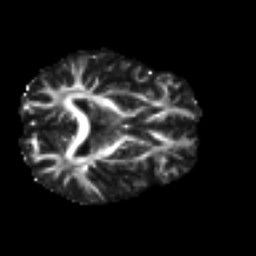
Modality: FA
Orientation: axial
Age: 47
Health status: ill
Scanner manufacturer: philips
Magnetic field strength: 3 T
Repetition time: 9 s
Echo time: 0.127 s